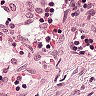
Metastatic tissue present: no